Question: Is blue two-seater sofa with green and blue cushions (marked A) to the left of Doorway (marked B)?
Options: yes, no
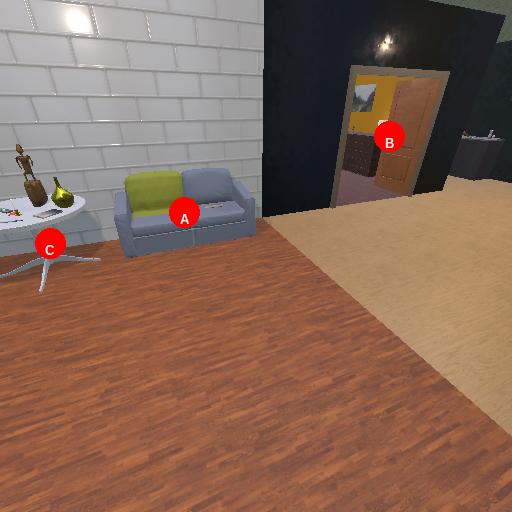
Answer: yes